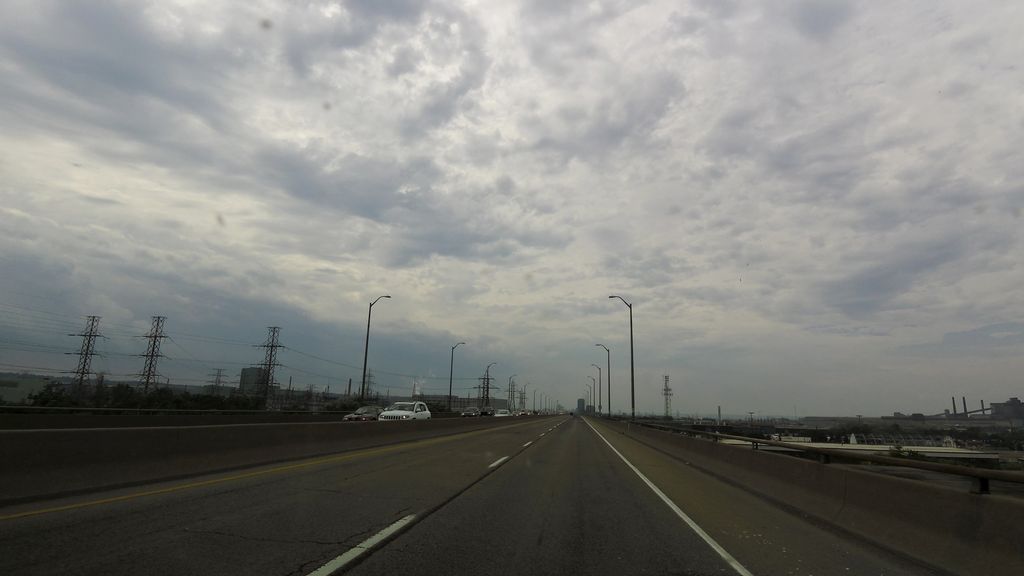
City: hamilton